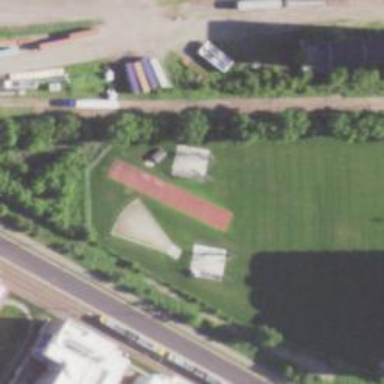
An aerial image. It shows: Athletics pitch for leisure land sports.